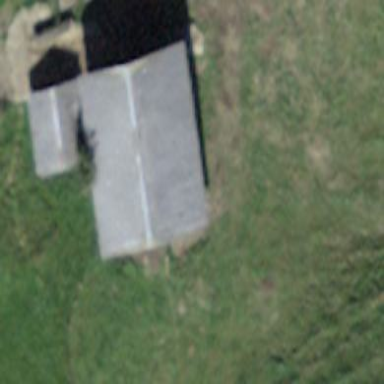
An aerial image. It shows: Barn.